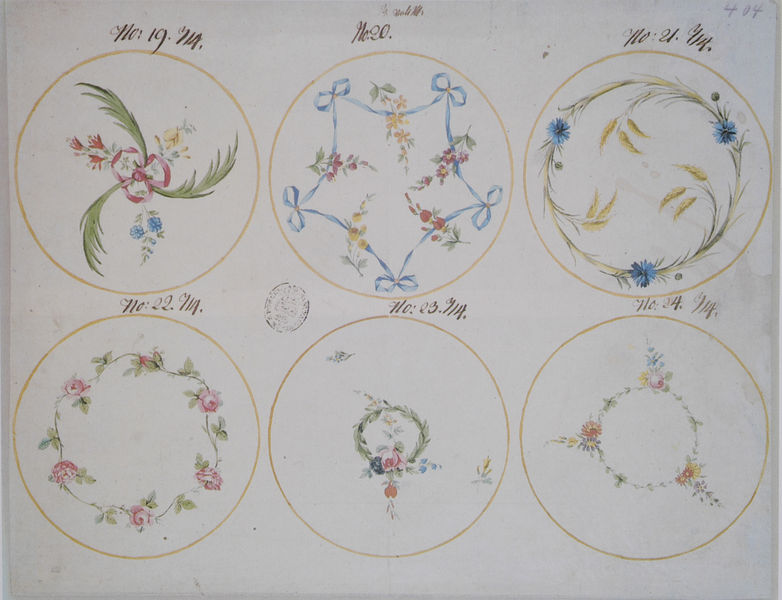
Titel: Entwürfe für Tellerdekore Nr. 19-24
Künstler: Georg Friedrich Kersting
Standort: Meißen
Institution: VEB Staatliche Porzellanmanufaktur
Schlagwörter: blau, blätter, weiß, gelb, grün, ocker, blume, blumen, bunt, grau, orange, pastell, skizze, zeichnung, blüte, blüten, gras, rose, rosen, rot, beige, fächer, malerei, muster, ornament, schleife, band, blass, federn, teller, gräser, stickerei, stoff, blatt, pflanze, pflanzen, schleifen, rosa, zart, kreis, rund, keramik, ranken, hellblau, schrift, papier, fahne, getreide, hafer, korn, russland, weizen, ähre, dekoration, tapete, symmetrie, zahlen, ziffern, dekor, floral, ornamente, verzierung, farn, palme, palmwedel, ring, butterblume, zierlich, blütenblätter, deckchen, stiele, teerosen, blumenmuster, medaillon, porzellan, ringe, stern, mohn, geschirr, text, kreise, beschriftung, stempel, kachel, entwurf, kranz, lorbeer, kornblumen, modelle, studien, pfingstrosen, zahl, blumenkranz, blumenranken, kränze, manufaktur, enzian, ähren, siegel, beispiele, bänder, entwürfe, filigran, goldrand, hutschenreuther, jflglk, kornblume, kreisförmig, mandala, mandalas, meissen, musterbuch, no:22., nr.4, nummeriert, nummerierung, nummern, oranament, porzelan, porzellanmalerei, porzellanmusterentwürfe, querrechteckig, roesn, rosenthal, sechs, stickmuster, tellerentwürfe, untersetzer, vegetabil, verschieden, vorbilder, vorlage, vorlagen, vorlagenblatt, skizzen, nummer, blumenkränze, rittersporn, kalender, feilchen, marke, tage, mister, vergißmeinnicht, blumenkrang, glumenkranz, stickdeckchen, stickmotive, nr. 20, 404, entwufr, wochen, teöller, syymetrisch, no: 19, sechd, porzelanmalerei